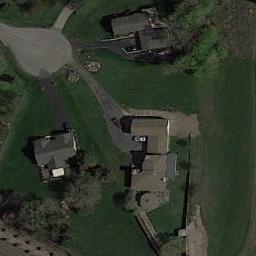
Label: medium_residential